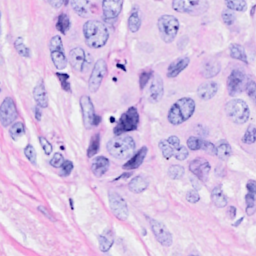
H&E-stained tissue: Breast